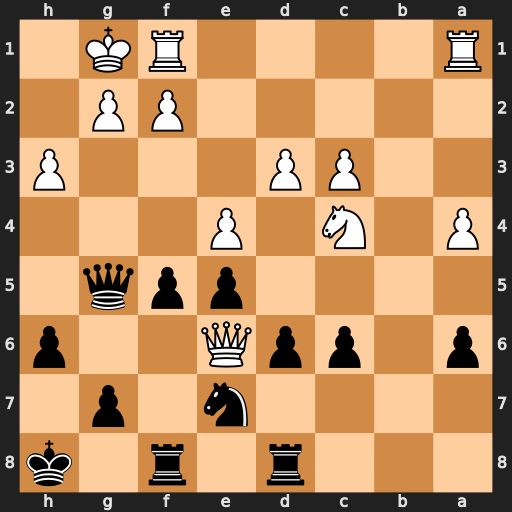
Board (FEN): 3r1r1k/4n1p1/p1ppQ2p/4ppq1/P1N1P3/2PP3P/5PP1/R4RK1
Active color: b
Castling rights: -
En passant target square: -
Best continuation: Ng6 f4 Nxf4